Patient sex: M
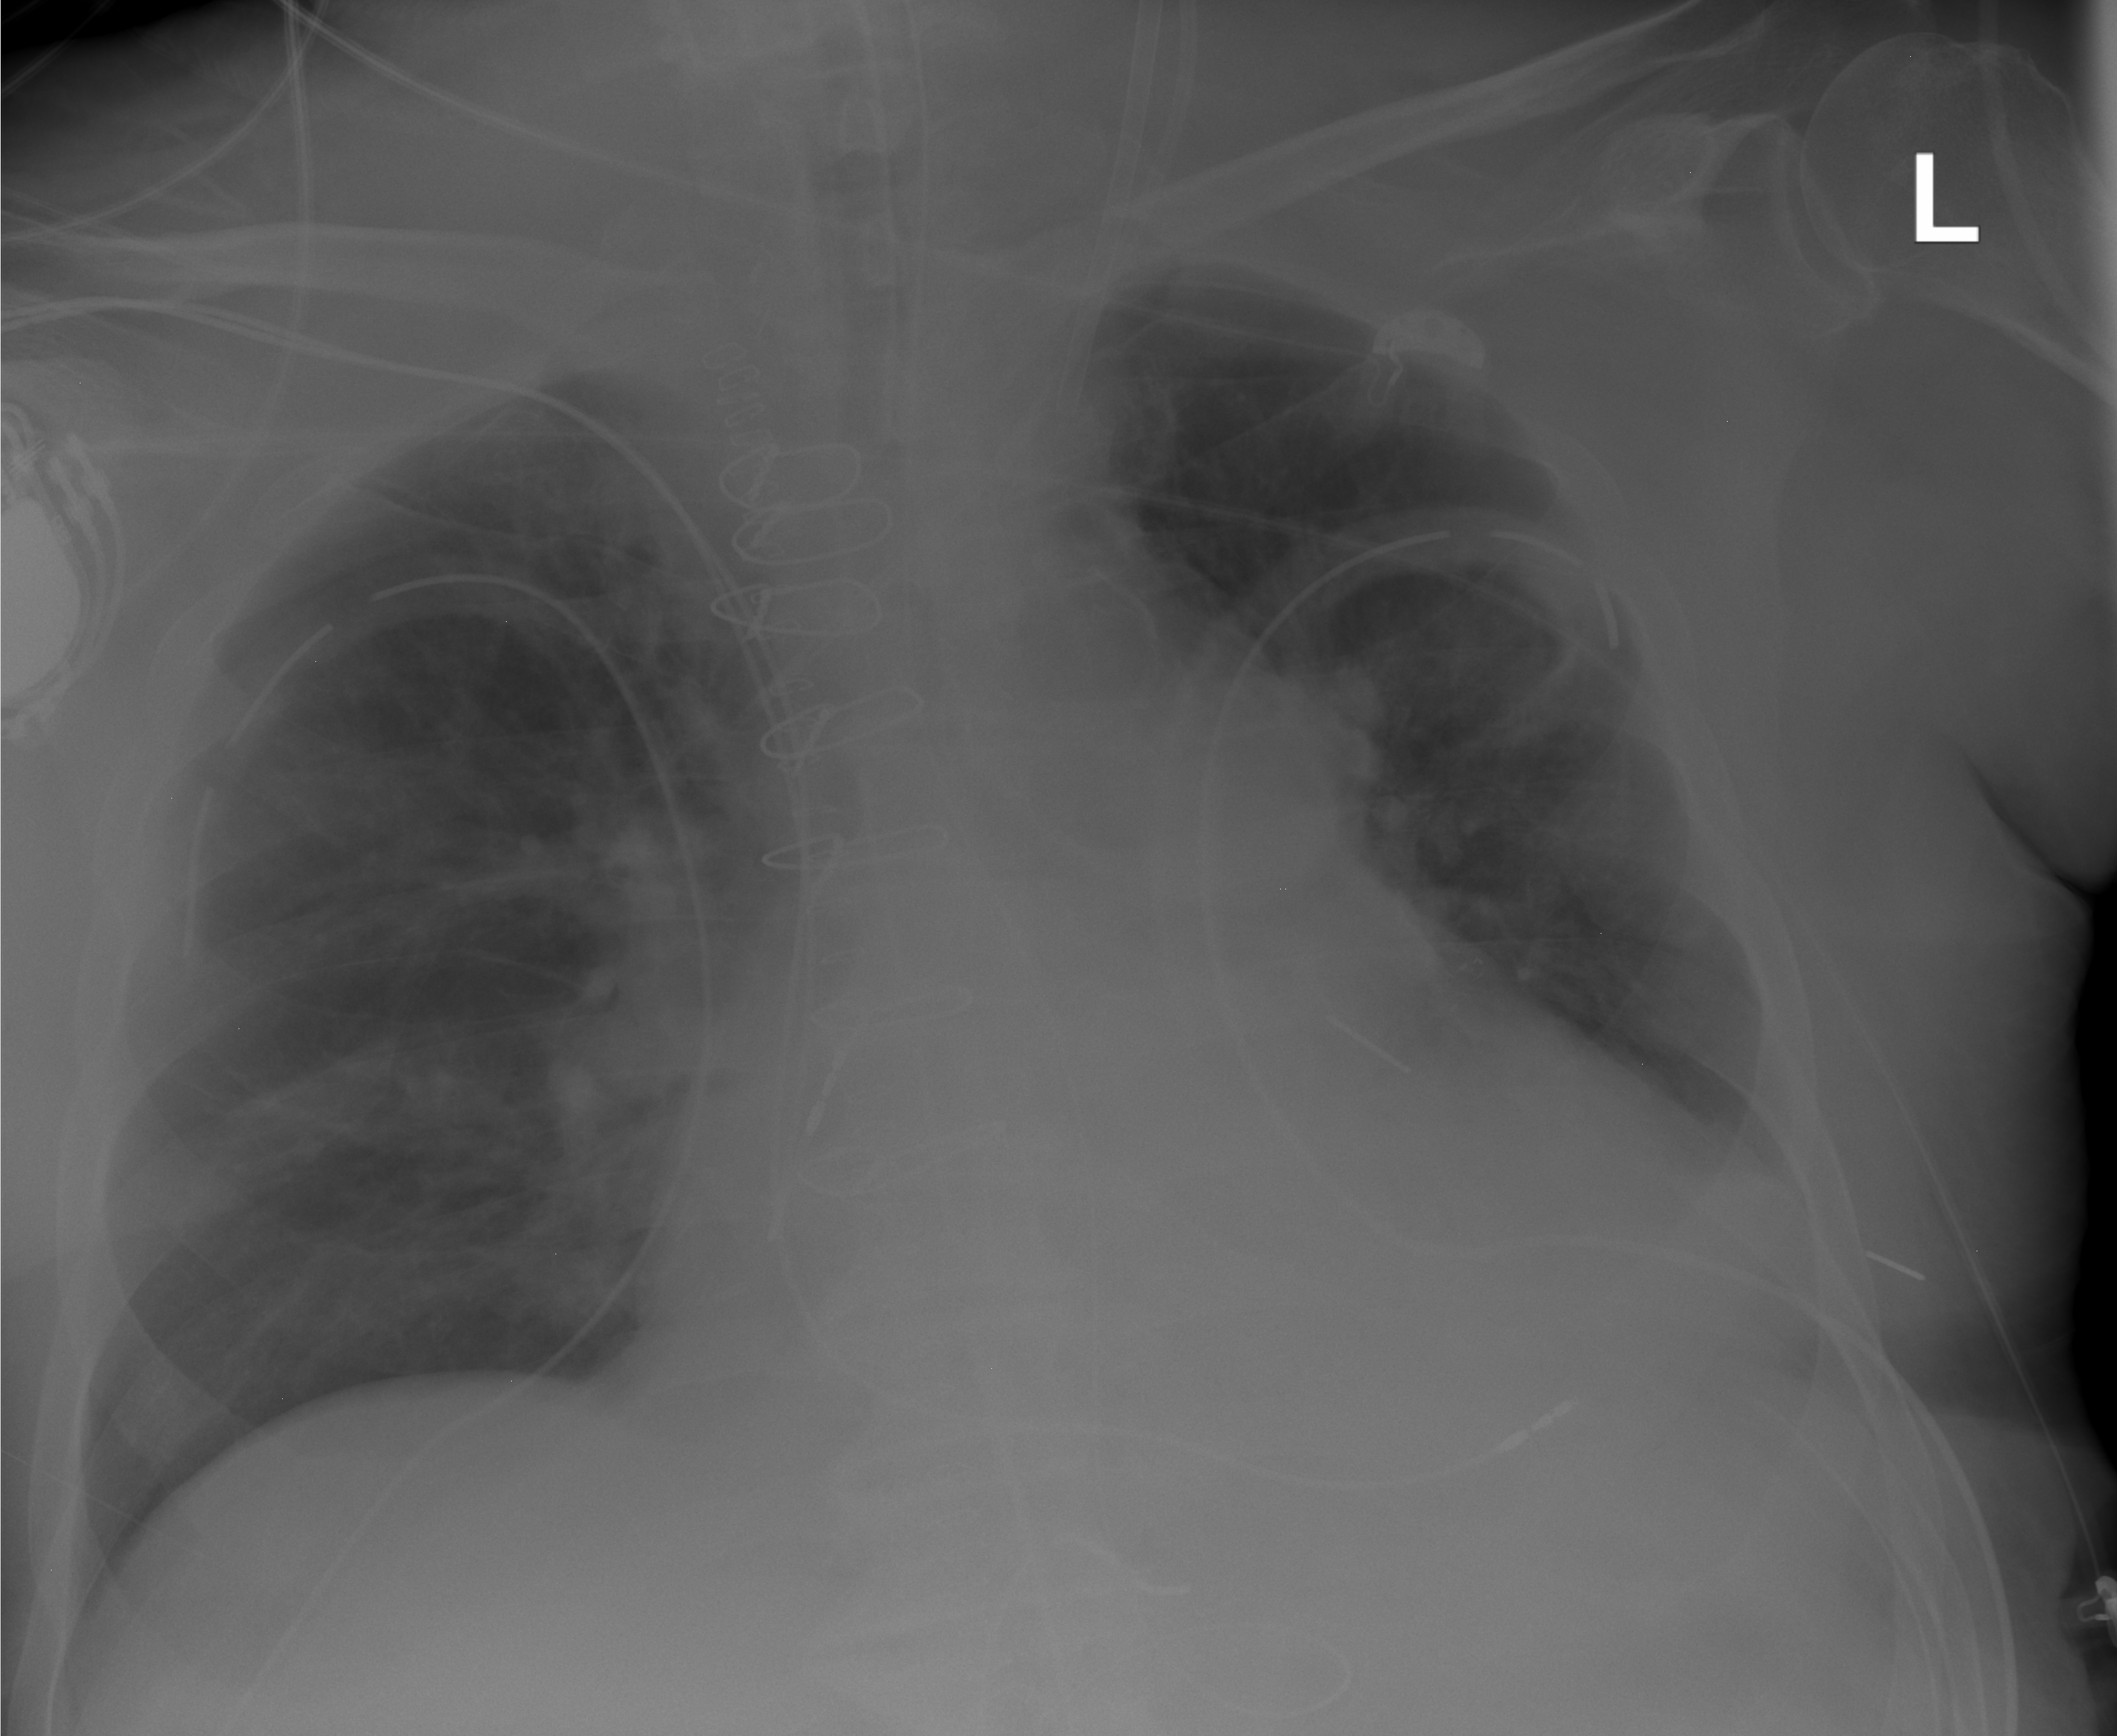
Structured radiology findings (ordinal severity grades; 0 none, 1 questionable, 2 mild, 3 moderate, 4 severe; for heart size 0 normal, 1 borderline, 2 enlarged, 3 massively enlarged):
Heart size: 2
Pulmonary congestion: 2
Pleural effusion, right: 0
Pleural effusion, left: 1
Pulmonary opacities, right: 0
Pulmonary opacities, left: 0
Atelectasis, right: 0
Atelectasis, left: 1